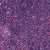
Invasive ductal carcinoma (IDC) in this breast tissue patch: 0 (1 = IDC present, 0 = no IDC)